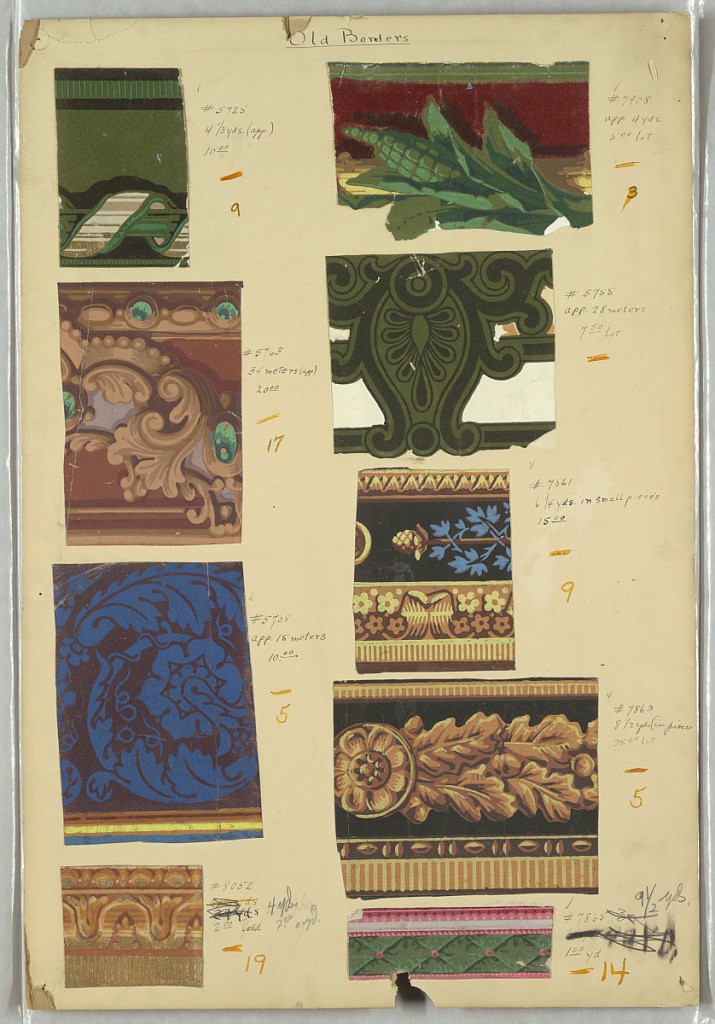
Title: Border
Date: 1820–50
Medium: Block-printed and flocked
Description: Nine swatches of wallpaper borders, including architectural moldings, tufting, ribbon and rod, oak leaves with acorns, corn.